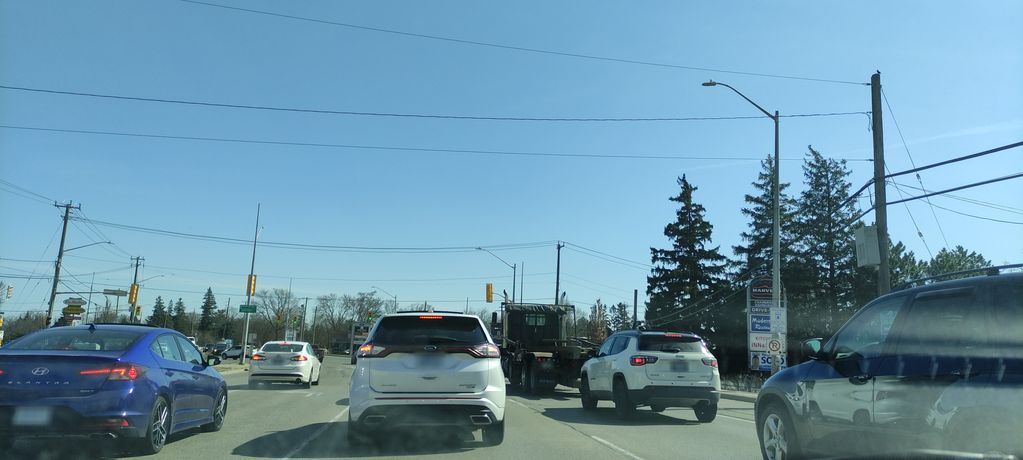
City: kitchener-waterloo